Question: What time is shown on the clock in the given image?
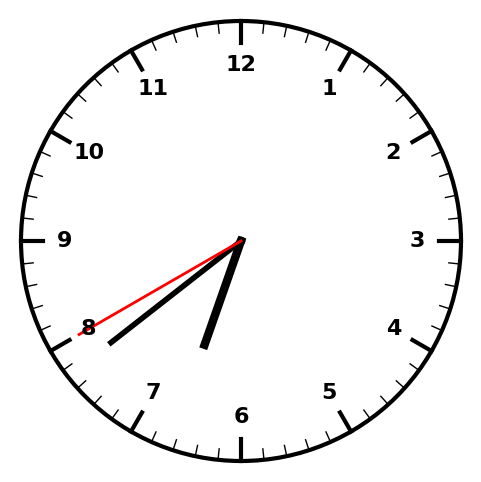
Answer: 06:38:40